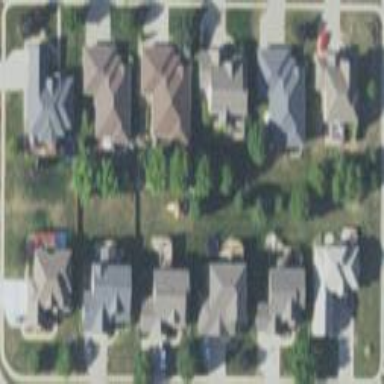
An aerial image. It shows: Sidewalk.